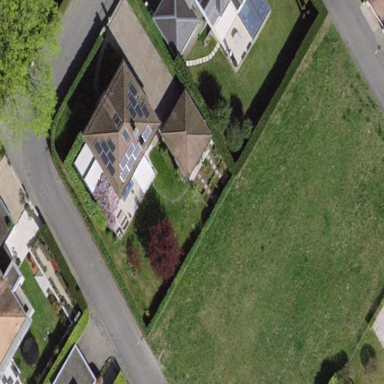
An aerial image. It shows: Garden enclosed by fence.